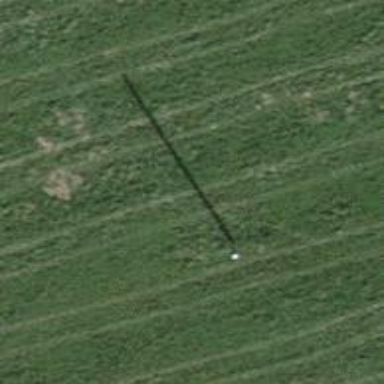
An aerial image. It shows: Power pole.